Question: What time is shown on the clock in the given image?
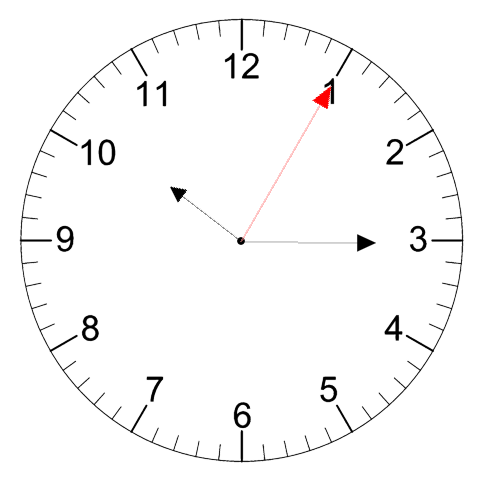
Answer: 10:15:05